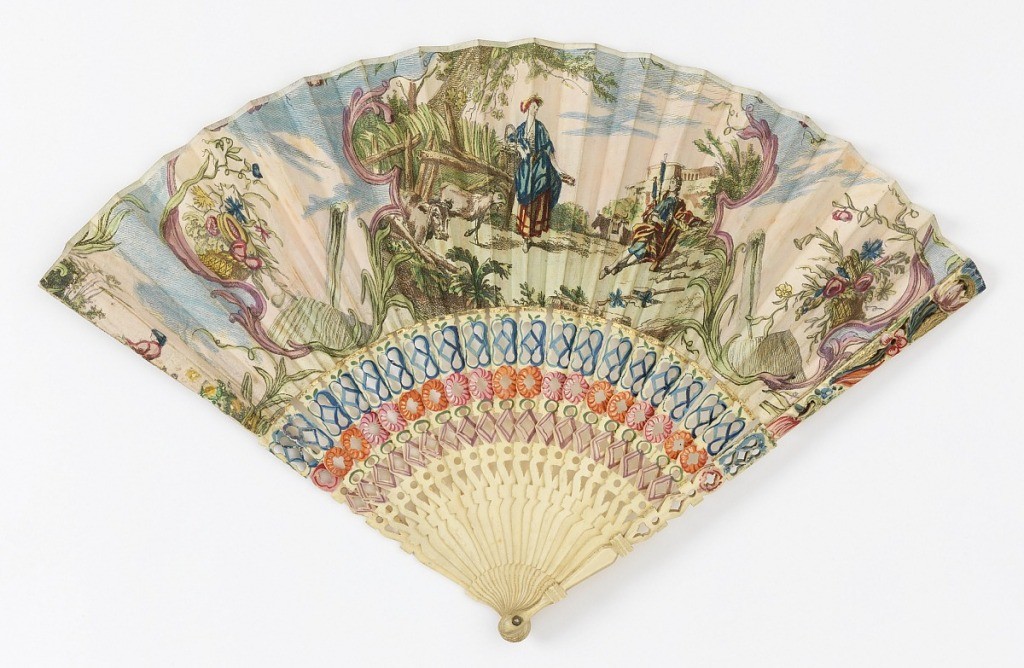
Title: Pleated fan
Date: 1750–1850
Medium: Paper leaf with hand-colored etching, painted ivory or bone sticks carved à jour, guards inlaid with colored foil
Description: Pleated fan. Paper leaf with hand-colored etching. Obverse: shepherd and shepherdess. Reverse: country scene with a garlanded monument in the background. Ivory or bone sticks carved à jour, painted red, blue and violet. Designs of flowers on guards with colored foil behind.